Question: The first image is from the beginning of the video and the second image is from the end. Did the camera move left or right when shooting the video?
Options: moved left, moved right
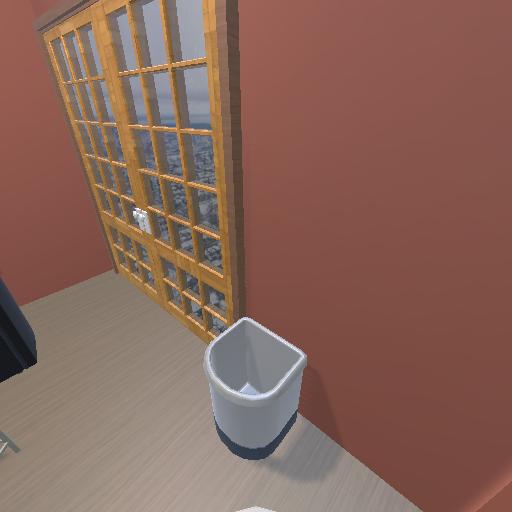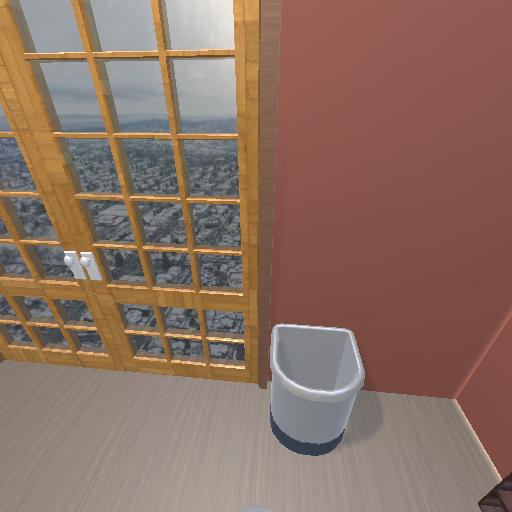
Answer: moved left